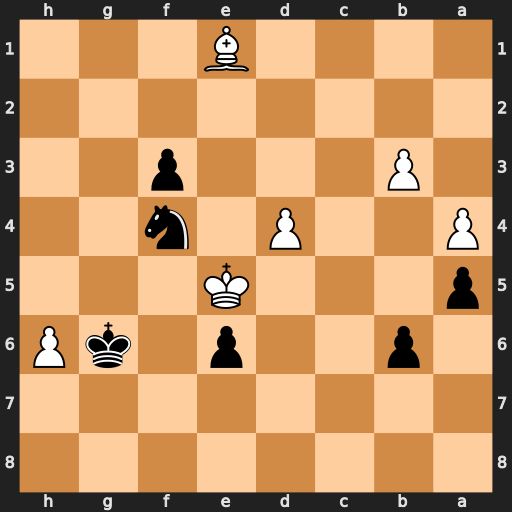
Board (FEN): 8/8/1p2p1kP/p3K3/P2P1n2/1P3p2/8/4B3
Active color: b
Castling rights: -
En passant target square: -
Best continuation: Nd3+ Ke4 Nxe1